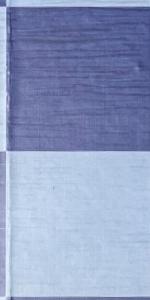
Label: Empty